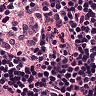
Metastatic tissue present: no